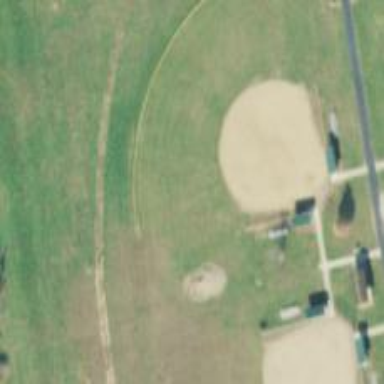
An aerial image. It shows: Baseball pitch for leisure land activities.